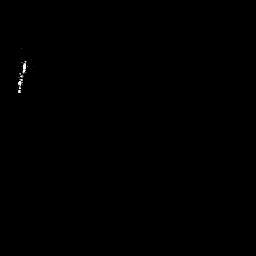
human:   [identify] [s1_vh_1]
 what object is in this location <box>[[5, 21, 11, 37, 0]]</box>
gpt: <ref>1 medium ship at the top left</ref>